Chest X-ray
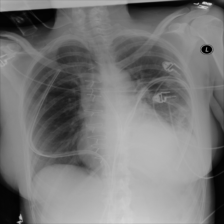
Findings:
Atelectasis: negative
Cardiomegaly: negative
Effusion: negative
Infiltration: negative
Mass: negative
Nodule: negative
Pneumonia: negative
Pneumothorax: negative
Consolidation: negative
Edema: negative
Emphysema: negative
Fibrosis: negative
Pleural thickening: negative
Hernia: negative